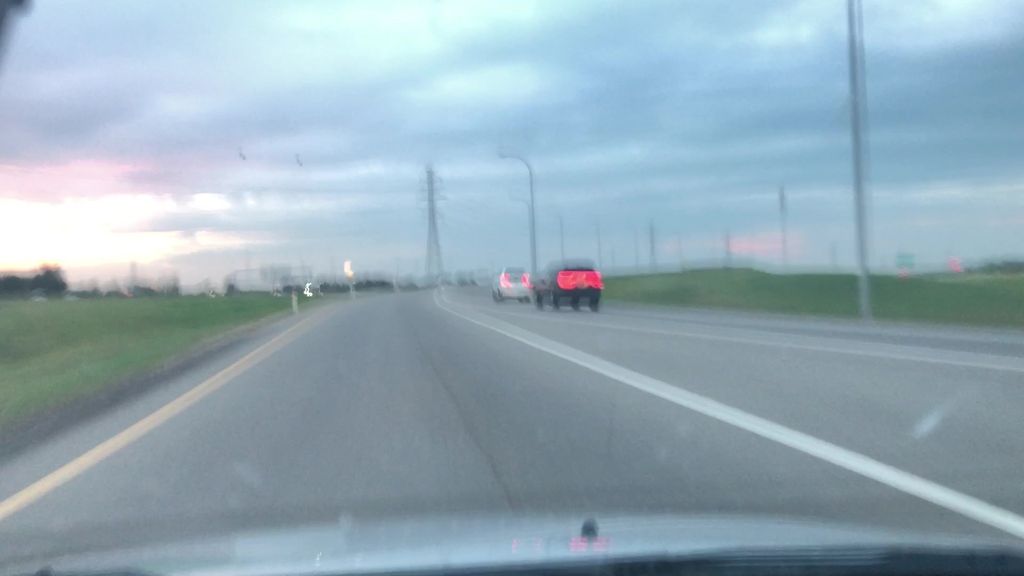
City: edmonton